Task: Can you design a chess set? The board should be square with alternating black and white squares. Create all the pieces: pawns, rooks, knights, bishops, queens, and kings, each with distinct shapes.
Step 5054:
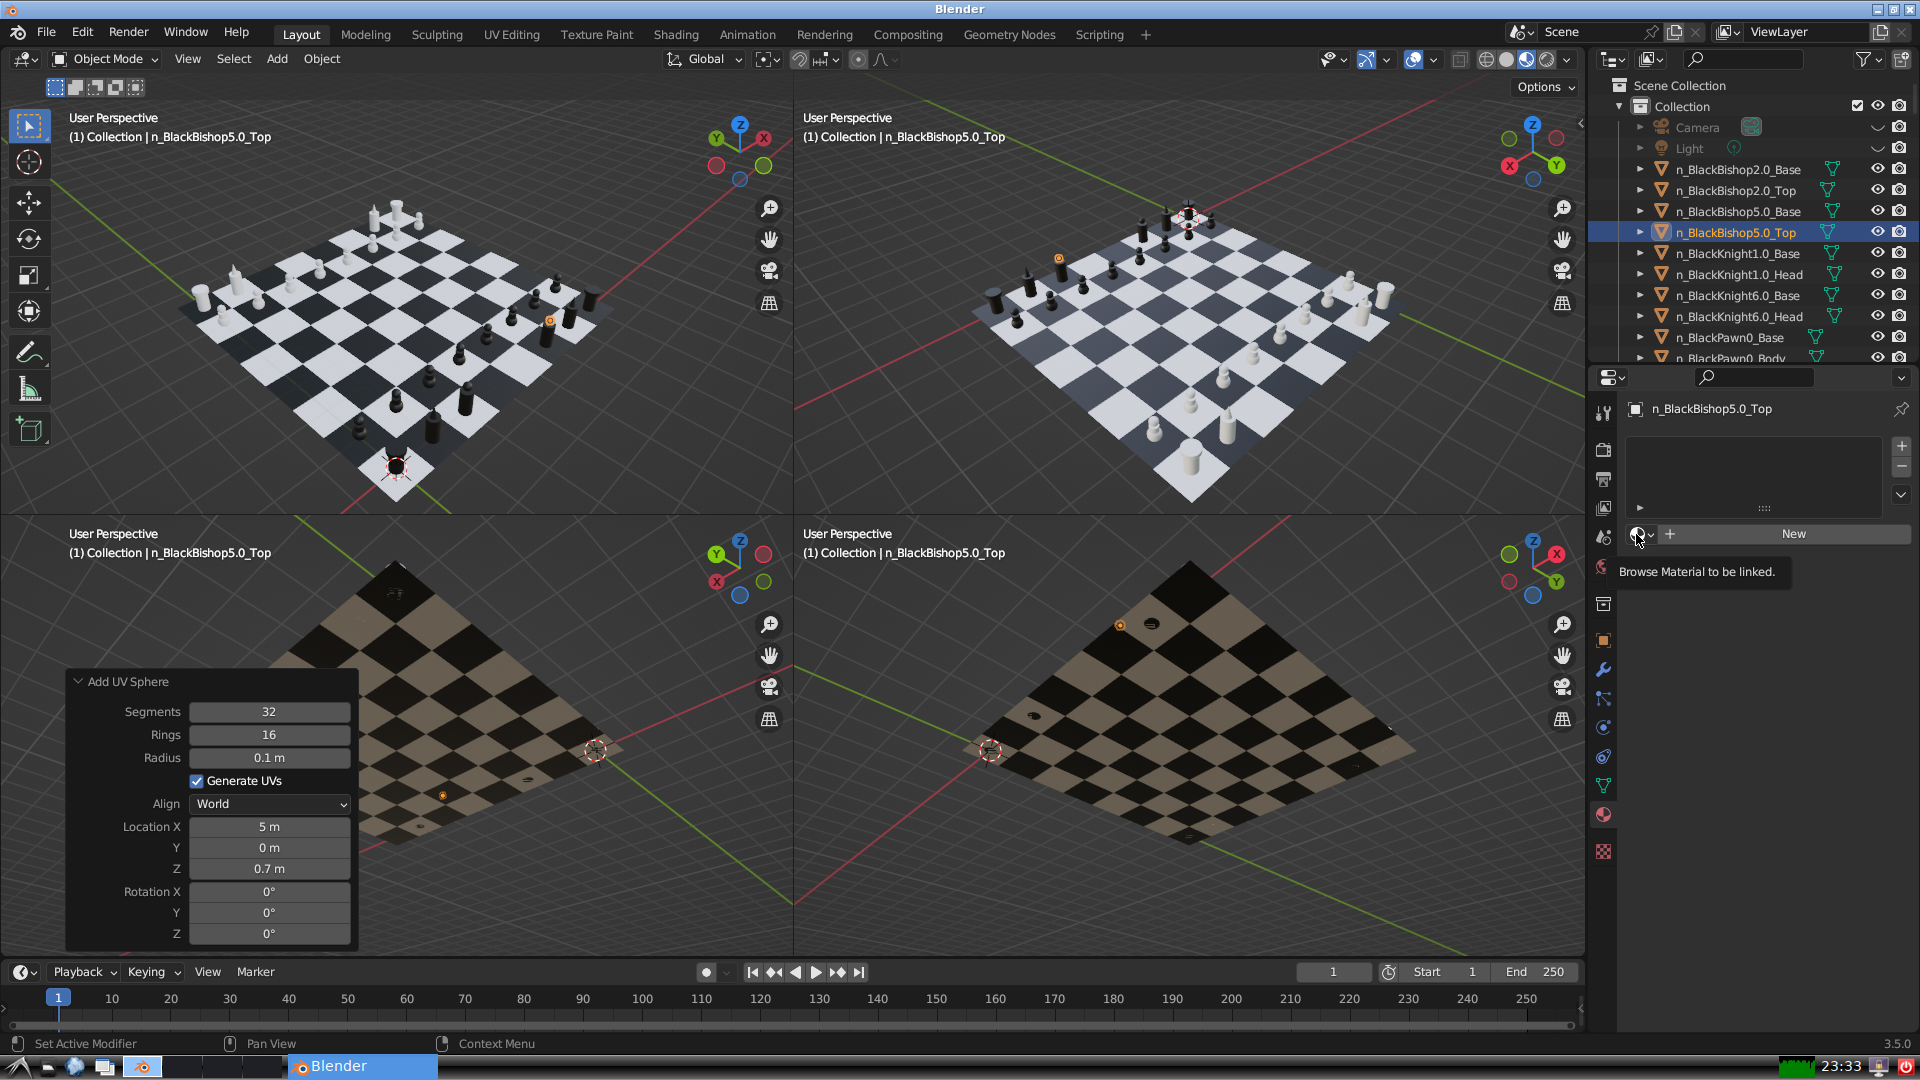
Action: click: no